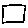
Label: square